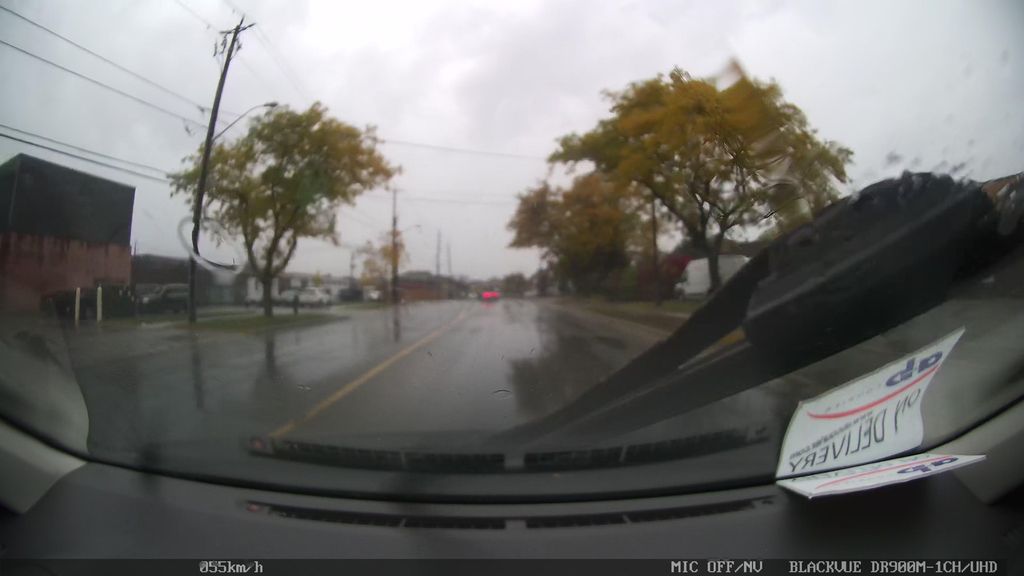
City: toronto